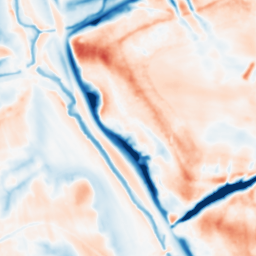
Category: multiscale
Decomposition family: dog
Decomposition parameters: sigma_low: 1
sigma_high: 10
Upsampling method: sinc_hamming
Upsampling parameters: scale: 2
kernel_size: 8
Upsampling scale: 2